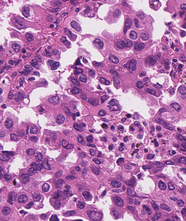
Tumor epithelial tissue: yes
Tumor-associated stroma tissue: no
Normal tissue: no